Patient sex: M
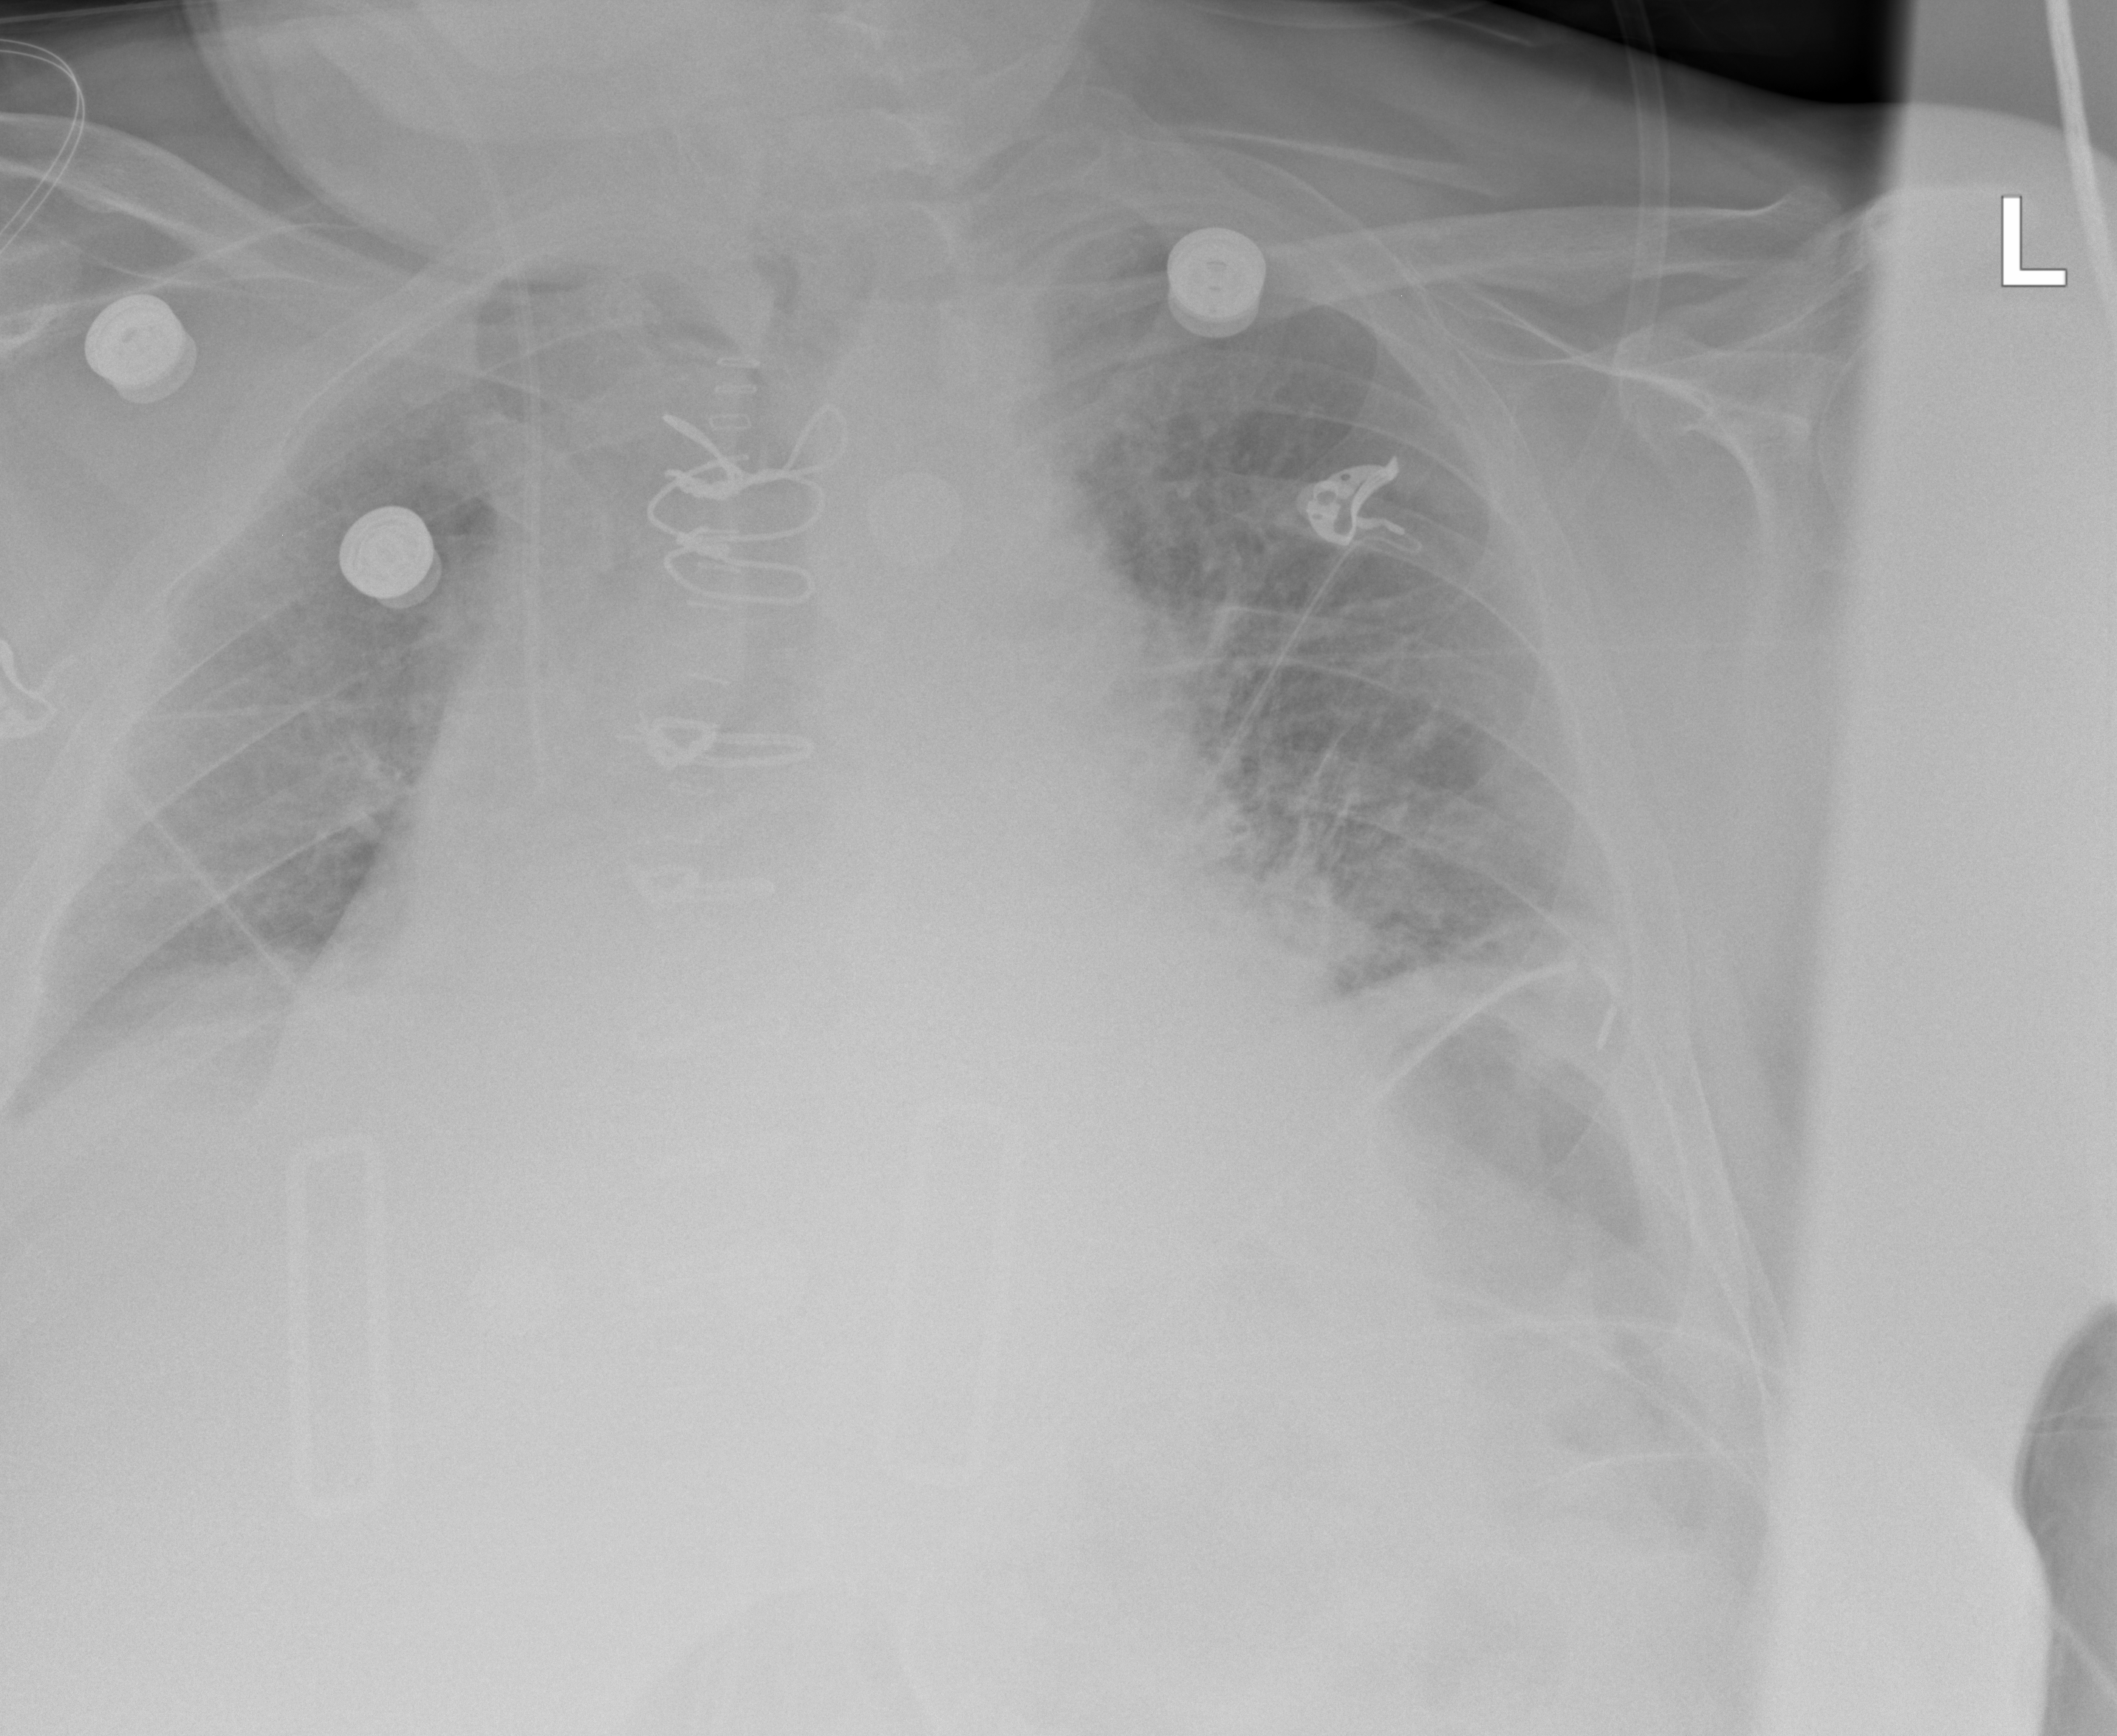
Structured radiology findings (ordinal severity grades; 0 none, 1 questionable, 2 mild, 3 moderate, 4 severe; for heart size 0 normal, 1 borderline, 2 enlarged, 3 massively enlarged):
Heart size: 2
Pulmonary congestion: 2
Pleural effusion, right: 2
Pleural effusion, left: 2
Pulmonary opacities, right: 0
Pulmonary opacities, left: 0
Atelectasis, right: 2
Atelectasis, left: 2